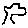
Label: tree